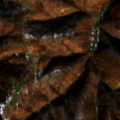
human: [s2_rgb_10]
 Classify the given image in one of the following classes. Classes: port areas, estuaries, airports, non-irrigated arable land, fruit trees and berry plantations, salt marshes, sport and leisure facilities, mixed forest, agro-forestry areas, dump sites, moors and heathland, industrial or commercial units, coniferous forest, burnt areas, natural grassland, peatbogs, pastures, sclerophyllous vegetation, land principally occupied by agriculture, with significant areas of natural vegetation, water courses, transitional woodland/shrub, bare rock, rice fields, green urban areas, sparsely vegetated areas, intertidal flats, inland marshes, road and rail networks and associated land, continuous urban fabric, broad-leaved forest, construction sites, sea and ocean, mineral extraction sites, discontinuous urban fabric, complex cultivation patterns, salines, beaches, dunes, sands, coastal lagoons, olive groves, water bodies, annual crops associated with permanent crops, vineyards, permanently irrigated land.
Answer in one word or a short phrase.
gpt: broad-leaved forest, natural grassland